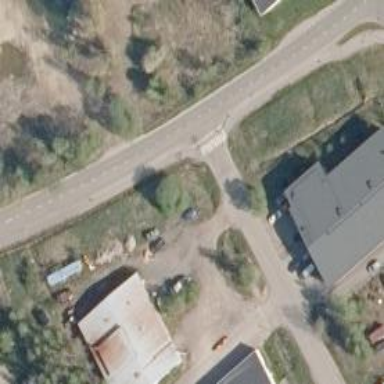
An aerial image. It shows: Uncontrolled crossing on the road.